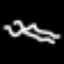
Label: squiggle